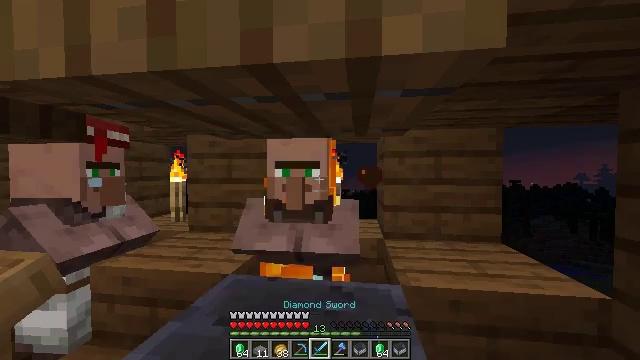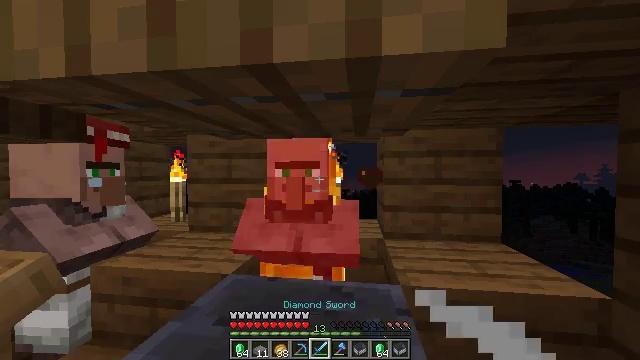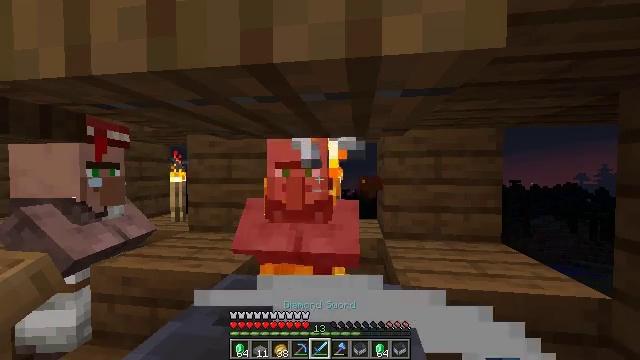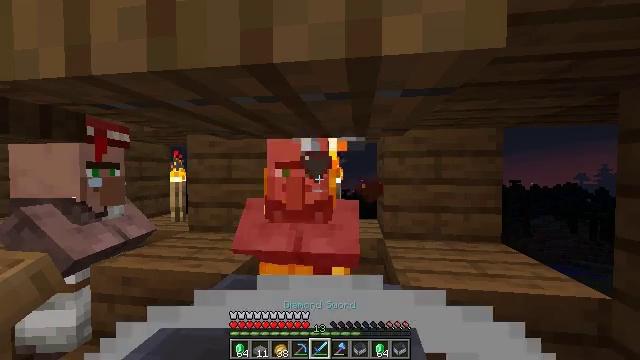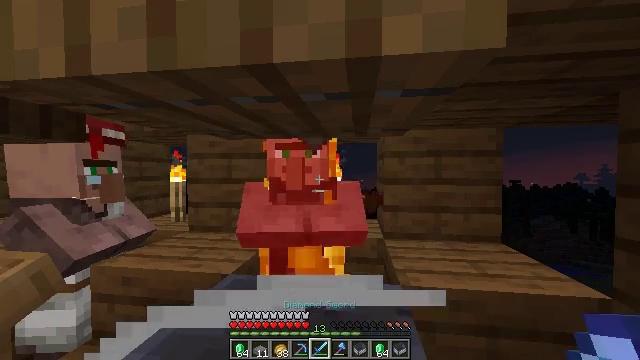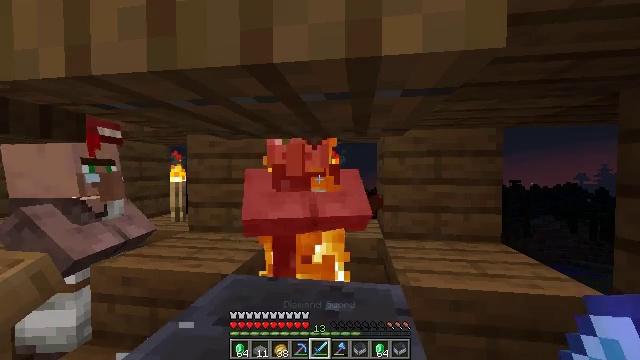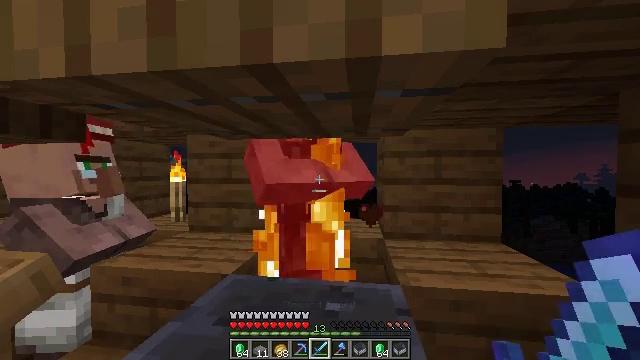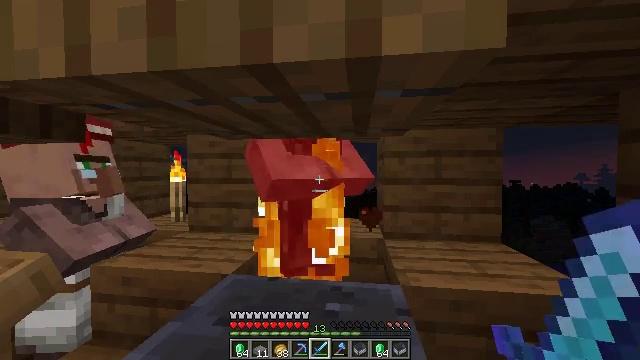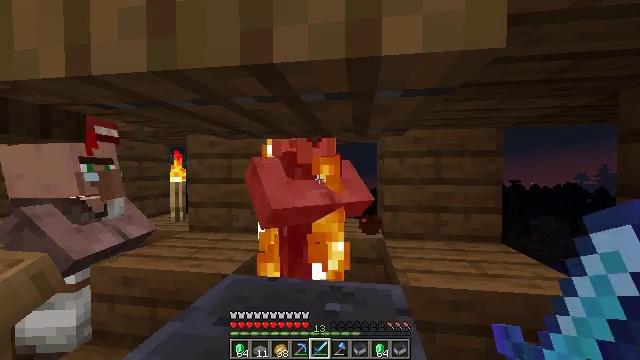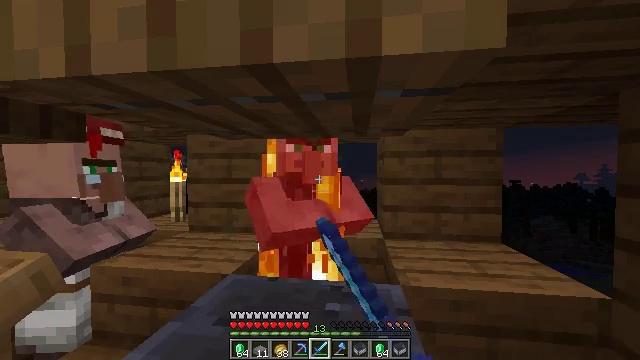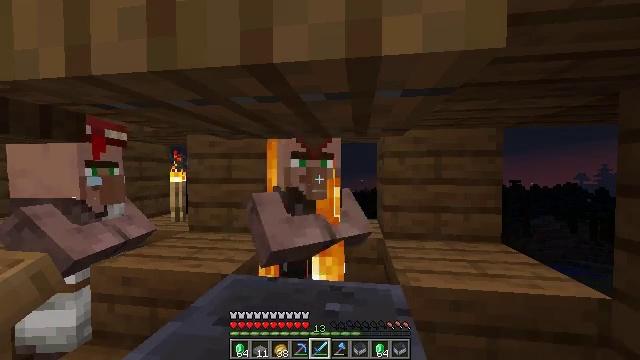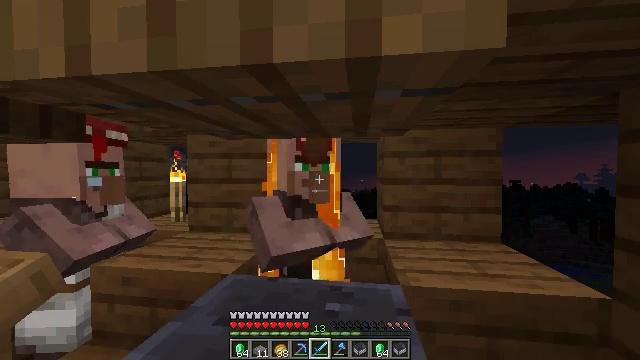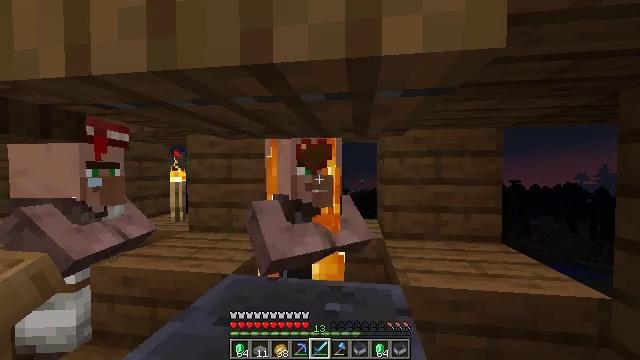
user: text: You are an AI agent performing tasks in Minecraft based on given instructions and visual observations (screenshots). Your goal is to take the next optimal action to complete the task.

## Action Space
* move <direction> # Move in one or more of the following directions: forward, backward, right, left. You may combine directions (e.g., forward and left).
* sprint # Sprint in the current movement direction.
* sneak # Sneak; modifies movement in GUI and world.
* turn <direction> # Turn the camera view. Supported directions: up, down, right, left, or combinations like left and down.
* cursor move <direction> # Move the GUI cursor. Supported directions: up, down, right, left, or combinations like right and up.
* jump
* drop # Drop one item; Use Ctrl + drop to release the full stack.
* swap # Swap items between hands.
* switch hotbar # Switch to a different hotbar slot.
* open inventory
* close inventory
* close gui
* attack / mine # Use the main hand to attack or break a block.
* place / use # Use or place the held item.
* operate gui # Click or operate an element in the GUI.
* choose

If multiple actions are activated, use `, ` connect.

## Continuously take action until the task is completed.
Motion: motion action
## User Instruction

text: Attack the villager.
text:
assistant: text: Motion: attack / mine
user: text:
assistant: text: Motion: no_op
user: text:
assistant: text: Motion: no_op
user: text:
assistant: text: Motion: no_op
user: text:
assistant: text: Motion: no_op
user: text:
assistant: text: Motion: no_op
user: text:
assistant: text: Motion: no_op
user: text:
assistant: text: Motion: attack / mine
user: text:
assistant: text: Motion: attack / mine
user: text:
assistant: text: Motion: attack / mine
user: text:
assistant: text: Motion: attack / mine
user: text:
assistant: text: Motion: attack / mine
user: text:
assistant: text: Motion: attack / mine